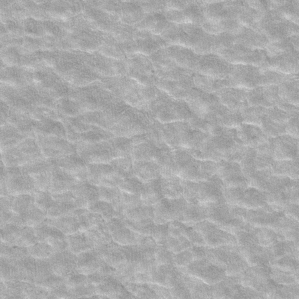
Label: frost